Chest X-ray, AP view. Patient: 57 years old, sex M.
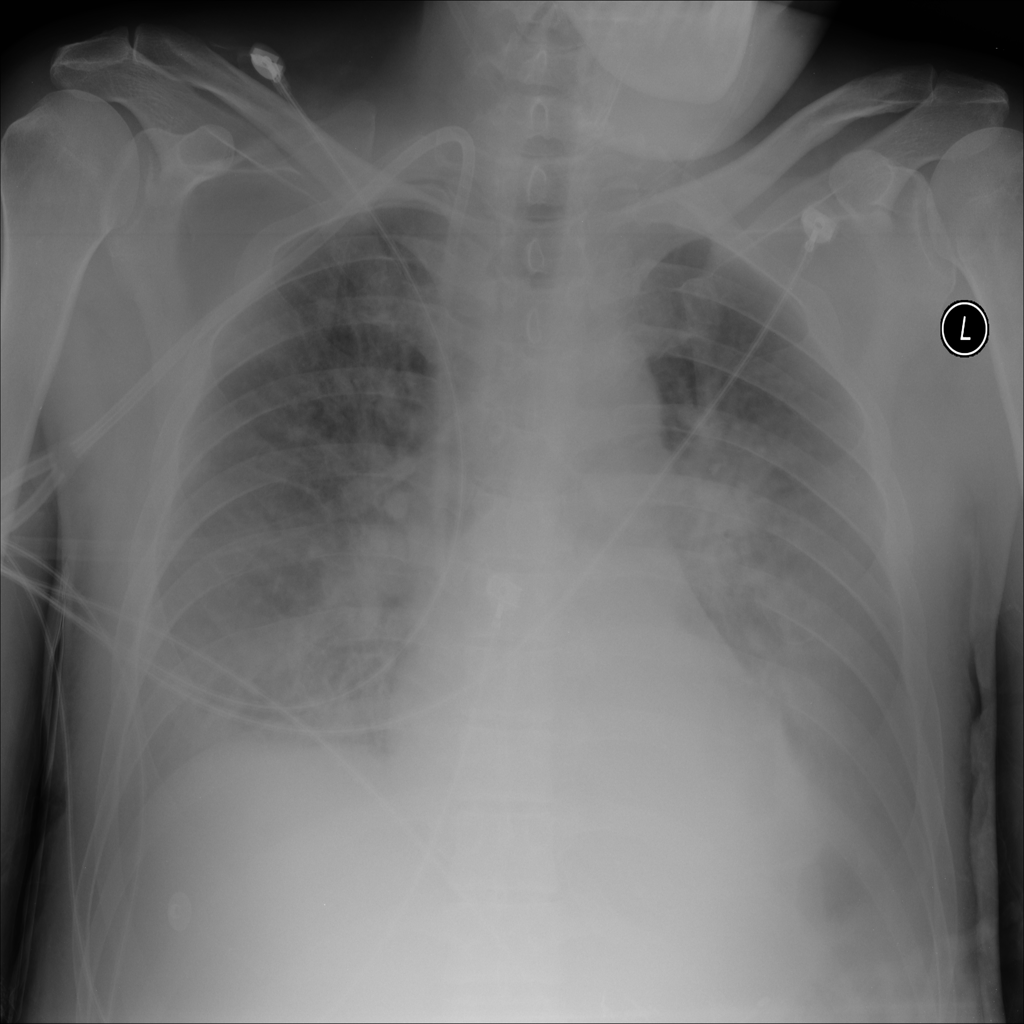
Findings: Edema, Effusion, Infiltration, Pleural_Thickening